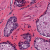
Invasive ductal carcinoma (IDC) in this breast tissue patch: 0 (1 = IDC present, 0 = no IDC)